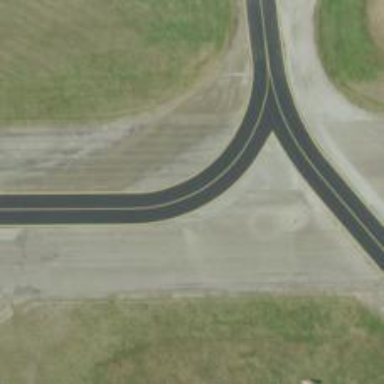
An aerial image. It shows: Image of taxiway at airport.